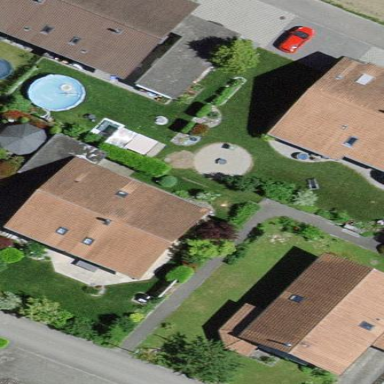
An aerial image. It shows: Residential building.